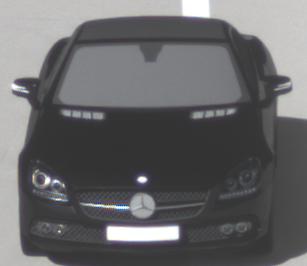
Make: Mercedes-Benz
Model: SLK 200
Detailed model: SLK-Class (172)
Model produced from: 2011/03
Model produced until: 2015/04
Doors: 2
Color: black
Road condition: dry road
Daytime: morning or afternoon
Contrast: high contrast